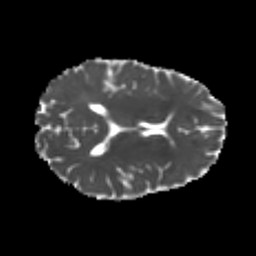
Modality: MD
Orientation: axial
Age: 22
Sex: female
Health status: healthy
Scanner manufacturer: philips
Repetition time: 7.384 s
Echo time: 0.08599 s